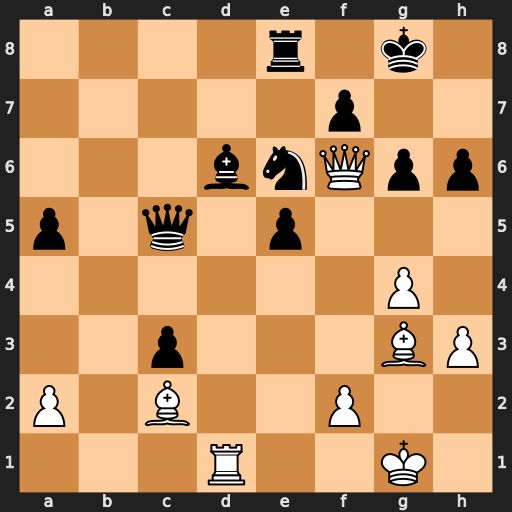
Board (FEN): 4r1k1/5p2/3bnQpp/p1q1p3/6P1/2p3BP/P1B2P2/3R2K1
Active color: w
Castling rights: -
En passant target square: -
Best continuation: Rxd6 Qxd6 Bxe5 Qxe5 Qxe5